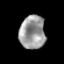
Tissue: prostate
Cell type: T cells
Senescence score: 0.3033
Nuclear area (px): 845
Mean DAPI intensity: 154.388